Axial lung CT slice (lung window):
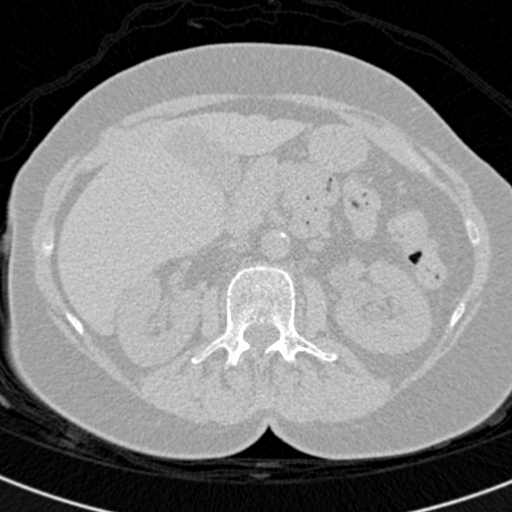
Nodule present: no